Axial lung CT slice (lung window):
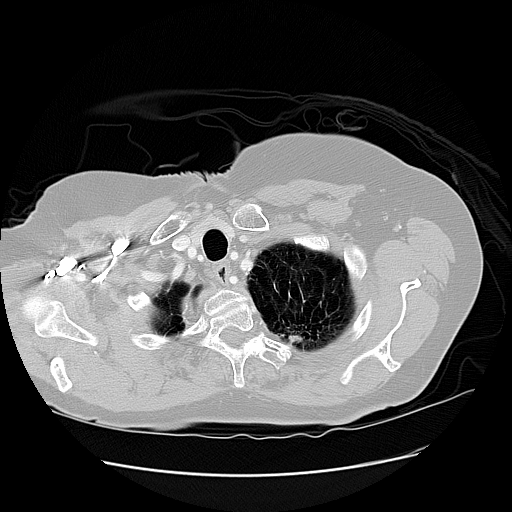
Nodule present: no